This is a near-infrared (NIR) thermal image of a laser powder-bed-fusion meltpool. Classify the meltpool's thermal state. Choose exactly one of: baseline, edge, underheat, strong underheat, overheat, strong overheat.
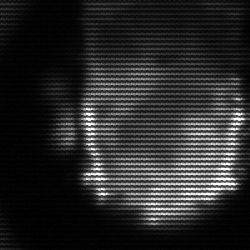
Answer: baseline